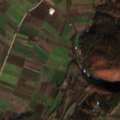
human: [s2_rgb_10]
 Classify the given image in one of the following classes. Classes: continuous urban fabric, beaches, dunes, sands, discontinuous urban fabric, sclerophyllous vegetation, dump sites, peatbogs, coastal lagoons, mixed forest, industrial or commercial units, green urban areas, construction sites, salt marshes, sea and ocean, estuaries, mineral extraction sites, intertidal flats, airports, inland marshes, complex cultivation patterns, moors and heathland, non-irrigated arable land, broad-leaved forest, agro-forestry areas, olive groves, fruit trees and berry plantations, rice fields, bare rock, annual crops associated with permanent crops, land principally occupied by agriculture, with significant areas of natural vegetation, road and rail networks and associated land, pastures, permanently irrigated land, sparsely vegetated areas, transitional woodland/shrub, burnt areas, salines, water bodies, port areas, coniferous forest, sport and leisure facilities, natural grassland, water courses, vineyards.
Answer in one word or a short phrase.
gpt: complex cultivation patterns, broad-leaved forest, transitional woodland/shrub